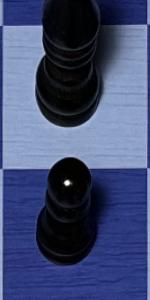
Label: Pawn_Black